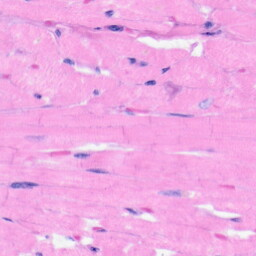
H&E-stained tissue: Heart